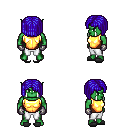
a pixel art fantasy rpg character, male body template, orc, green skin, gold chest armor, white pants, blue pageboy hairstyle, metal gloves, gray slippers, four views (front, back, left, right), 2x2 character sprite sheet, small pixel art, hard edges, no anti-aliasing